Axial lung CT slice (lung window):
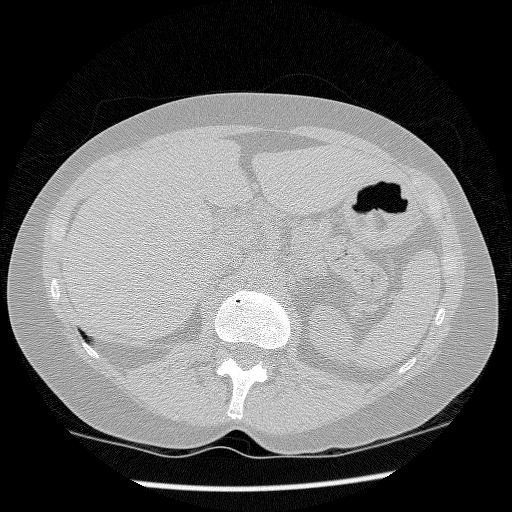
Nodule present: no